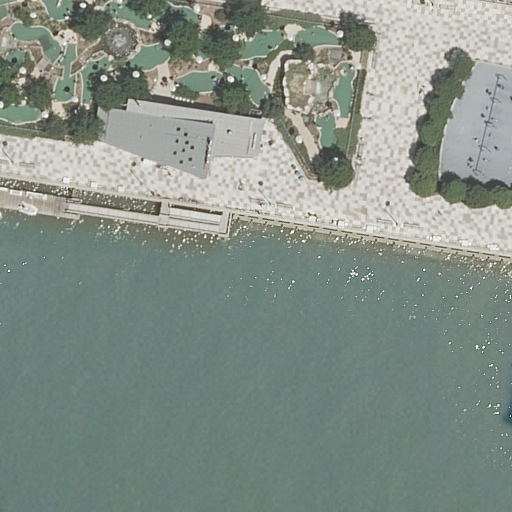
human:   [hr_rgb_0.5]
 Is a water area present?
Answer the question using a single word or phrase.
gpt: yes

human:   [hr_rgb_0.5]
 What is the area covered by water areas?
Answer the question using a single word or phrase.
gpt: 6278m2

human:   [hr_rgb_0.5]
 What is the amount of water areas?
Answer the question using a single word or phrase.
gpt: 1

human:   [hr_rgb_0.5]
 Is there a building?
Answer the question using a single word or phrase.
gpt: yes

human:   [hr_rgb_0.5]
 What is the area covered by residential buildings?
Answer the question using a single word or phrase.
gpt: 346m2

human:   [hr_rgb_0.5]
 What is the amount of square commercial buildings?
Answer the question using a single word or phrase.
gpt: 0

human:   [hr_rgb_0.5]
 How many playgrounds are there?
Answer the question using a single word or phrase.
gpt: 1

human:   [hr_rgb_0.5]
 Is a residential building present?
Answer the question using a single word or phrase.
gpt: yes

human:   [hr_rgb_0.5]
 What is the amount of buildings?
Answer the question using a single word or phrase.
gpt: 1

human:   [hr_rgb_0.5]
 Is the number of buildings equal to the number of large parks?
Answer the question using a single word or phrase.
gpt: yes

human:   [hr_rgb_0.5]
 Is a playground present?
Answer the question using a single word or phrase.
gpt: yes

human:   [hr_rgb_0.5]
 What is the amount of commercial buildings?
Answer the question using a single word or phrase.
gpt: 0

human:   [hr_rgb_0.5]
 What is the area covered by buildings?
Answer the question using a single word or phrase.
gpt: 346m2

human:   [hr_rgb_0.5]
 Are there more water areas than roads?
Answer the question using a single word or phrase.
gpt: no

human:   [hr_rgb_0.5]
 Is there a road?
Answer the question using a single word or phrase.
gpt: yes

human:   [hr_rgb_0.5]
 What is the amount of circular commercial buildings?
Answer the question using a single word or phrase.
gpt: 0

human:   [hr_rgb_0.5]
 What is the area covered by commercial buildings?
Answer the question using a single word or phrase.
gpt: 0m2

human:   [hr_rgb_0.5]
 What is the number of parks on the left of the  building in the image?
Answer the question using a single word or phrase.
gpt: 0

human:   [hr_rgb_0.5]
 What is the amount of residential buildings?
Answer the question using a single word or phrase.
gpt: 1

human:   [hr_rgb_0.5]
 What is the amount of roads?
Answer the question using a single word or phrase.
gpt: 2

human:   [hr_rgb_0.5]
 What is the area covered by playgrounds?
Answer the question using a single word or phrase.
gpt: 3150m2

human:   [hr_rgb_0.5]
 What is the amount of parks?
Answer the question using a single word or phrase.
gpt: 1

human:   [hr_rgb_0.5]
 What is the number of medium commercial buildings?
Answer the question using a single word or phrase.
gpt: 0

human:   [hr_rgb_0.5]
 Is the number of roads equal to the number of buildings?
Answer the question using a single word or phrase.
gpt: no

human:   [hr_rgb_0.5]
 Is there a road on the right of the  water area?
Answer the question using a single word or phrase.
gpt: yes

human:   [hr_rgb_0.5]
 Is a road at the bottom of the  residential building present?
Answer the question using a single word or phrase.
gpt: no

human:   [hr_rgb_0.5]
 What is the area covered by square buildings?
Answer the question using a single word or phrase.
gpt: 0m2

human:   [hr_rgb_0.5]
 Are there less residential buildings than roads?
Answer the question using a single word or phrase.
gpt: yes

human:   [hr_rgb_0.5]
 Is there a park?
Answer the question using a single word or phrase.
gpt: yes

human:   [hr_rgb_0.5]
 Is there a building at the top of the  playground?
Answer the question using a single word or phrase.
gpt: yes

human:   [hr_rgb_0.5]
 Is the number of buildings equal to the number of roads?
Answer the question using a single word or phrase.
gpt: no

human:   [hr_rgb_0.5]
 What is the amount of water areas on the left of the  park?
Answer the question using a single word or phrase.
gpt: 1

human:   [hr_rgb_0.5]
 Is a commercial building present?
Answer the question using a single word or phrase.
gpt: no

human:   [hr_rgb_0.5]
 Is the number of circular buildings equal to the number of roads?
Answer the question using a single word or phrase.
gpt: no

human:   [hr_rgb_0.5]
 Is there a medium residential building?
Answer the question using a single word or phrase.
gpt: yes

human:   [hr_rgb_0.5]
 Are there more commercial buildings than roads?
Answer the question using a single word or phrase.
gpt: no

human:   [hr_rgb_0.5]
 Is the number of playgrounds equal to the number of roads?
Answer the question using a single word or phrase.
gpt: no

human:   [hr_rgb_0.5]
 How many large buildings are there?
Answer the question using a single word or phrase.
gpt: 0

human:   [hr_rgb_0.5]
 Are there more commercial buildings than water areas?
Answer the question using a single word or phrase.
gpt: no

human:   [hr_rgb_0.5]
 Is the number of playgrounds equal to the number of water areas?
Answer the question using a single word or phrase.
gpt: yes

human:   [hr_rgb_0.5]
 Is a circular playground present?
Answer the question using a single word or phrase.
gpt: no

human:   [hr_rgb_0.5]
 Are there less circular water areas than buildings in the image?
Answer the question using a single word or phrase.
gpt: yes

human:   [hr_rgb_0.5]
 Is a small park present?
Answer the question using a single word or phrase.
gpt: no

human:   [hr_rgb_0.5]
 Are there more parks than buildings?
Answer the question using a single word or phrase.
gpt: no

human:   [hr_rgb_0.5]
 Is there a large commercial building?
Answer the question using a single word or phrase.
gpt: no

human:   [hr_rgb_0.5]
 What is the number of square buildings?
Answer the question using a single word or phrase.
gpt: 0

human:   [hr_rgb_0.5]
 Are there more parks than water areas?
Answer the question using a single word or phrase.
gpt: no

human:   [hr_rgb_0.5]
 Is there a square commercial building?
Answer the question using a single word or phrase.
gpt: no

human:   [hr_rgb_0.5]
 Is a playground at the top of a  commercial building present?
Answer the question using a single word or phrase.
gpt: no

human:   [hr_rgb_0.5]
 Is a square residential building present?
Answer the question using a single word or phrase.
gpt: no

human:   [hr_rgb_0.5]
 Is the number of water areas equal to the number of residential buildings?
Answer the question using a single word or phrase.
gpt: yes

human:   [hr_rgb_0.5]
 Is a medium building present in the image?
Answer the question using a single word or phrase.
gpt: yes

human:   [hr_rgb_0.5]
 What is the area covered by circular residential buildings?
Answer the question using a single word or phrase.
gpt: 0m2

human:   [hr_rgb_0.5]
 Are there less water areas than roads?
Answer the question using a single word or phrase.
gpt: yes

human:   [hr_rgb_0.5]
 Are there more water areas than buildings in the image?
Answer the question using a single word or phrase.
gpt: no

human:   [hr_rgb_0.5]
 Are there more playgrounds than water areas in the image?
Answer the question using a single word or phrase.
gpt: no

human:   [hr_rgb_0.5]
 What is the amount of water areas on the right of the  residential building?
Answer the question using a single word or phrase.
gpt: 0

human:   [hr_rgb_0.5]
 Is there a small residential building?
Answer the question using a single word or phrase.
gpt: no

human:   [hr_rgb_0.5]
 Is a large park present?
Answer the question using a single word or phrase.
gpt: yes

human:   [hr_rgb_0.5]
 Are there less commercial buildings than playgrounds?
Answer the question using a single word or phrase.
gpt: yes

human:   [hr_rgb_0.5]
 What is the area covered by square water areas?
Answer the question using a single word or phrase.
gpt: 0m2

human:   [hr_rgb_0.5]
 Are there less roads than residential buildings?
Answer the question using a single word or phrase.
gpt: no

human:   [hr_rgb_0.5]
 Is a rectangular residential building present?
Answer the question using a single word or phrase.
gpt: no

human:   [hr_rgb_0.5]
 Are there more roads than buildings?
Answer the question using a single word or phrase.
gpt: yes